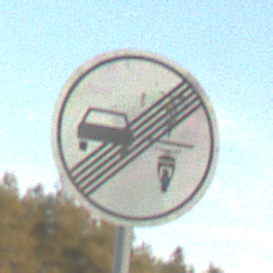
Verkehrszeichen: EndeVerbotUeberholenEinspurigeFahrzeuge
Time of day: SunriseSunset
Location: Outdoor (Nature)
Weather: PartlyCloudy
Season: NotSpecified
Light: Natural